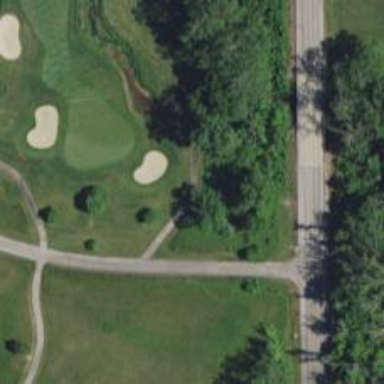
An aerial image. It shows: Service road used as golf cart path.